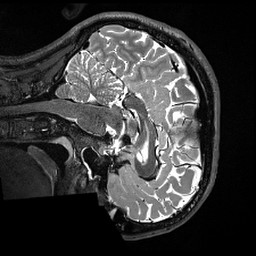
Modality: T2w
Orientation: sagittal
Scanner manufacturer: siemens
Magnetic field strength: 3 T
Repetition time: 3.2 s
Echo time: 0.563 s